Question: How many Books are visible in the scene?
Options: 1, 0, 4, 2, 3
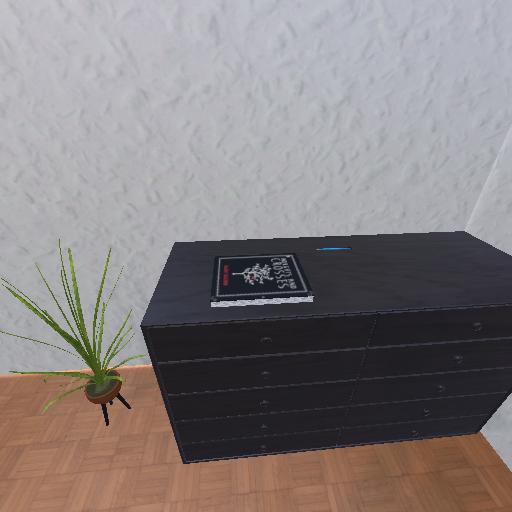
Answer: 1